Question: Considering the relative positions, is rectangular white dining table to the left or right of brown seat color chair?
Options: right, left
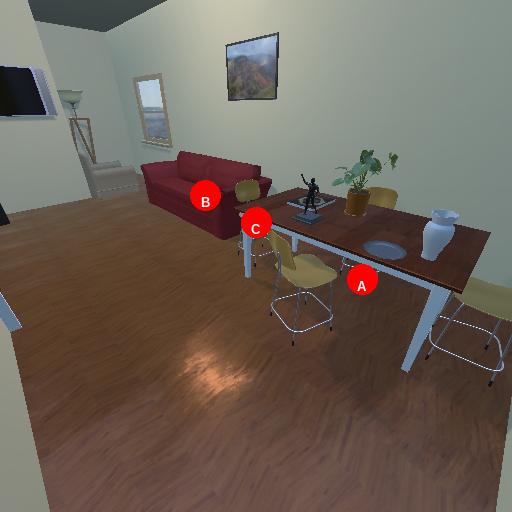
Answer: right